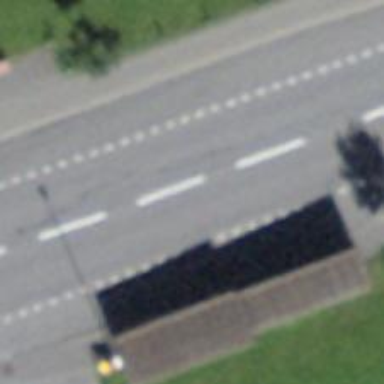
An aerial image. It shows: Public transport stop position.